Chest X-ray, PA view. Patient: 62 years old, sex M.
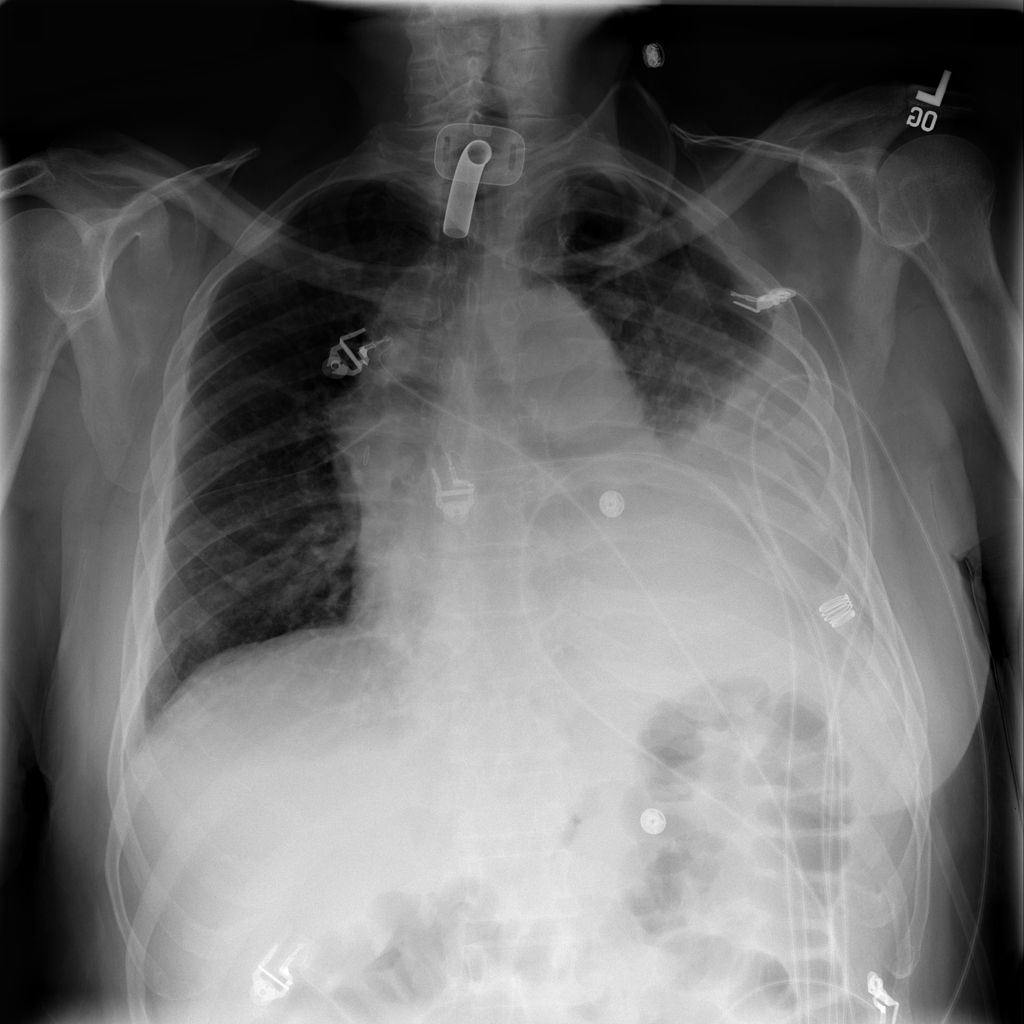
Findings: Effusion